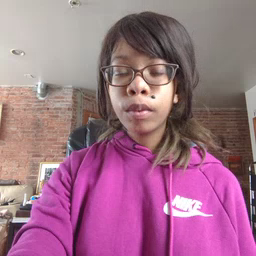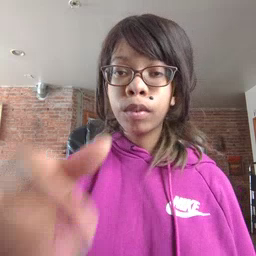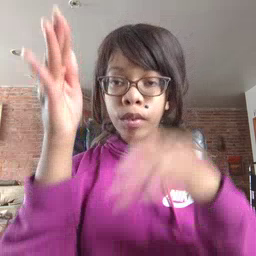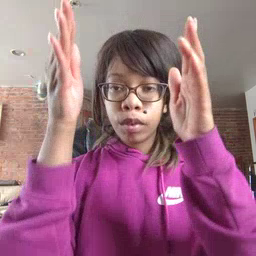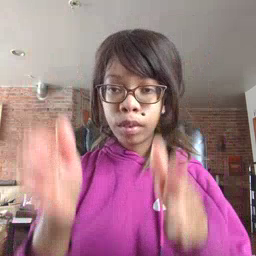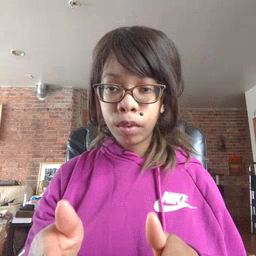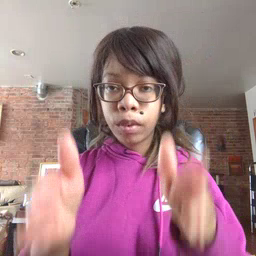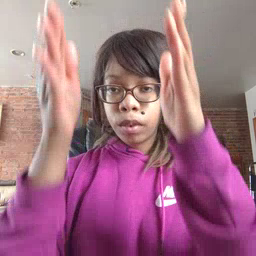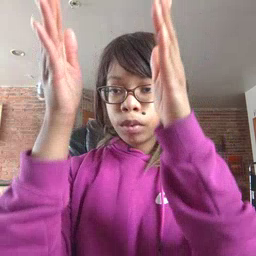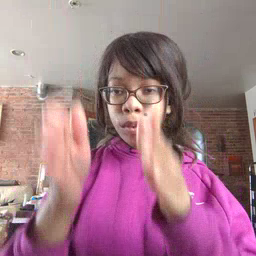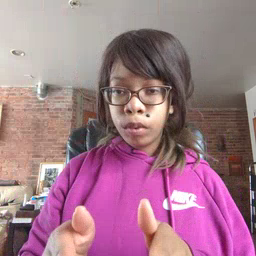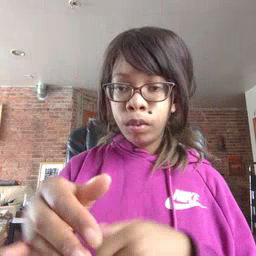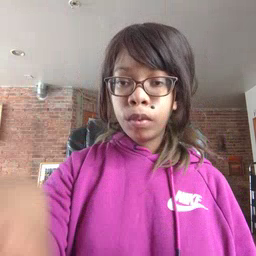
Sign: person